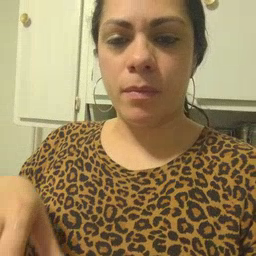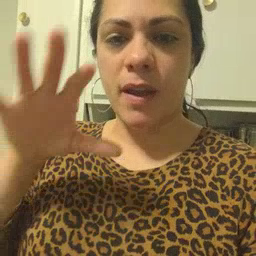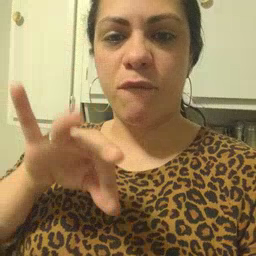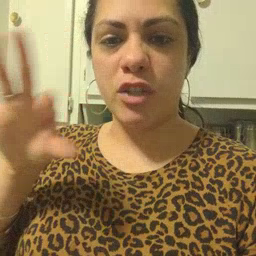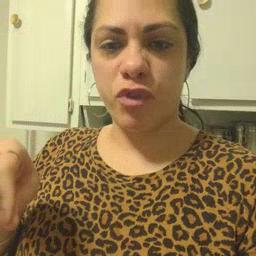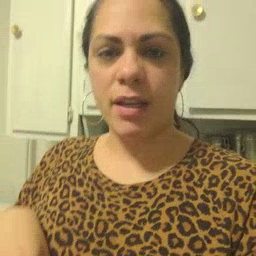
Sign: frenchfries